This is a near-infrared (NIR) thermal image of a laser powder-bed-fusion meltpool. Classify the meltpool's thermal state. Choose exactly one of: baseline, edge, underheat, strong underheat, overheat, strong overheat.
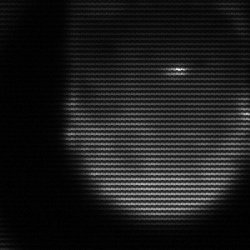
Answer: edge